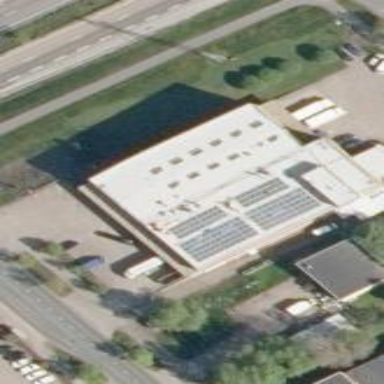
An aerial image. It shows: Warehouse.